Aerial crown-view tile of a tropical tree (Barro Colorado Island, Panama), acquired 20240716:
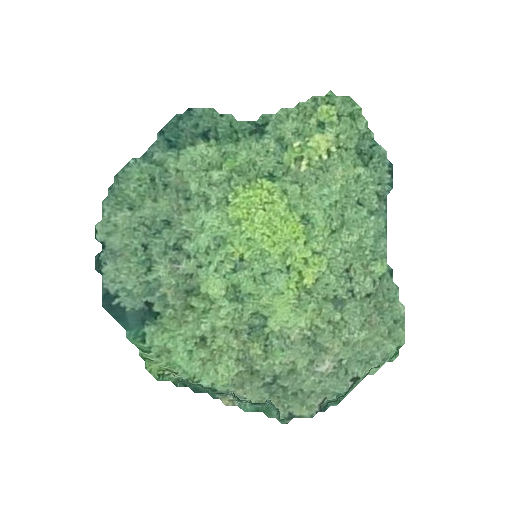
Species: Prioria copaifera
GBIF accepted scientific name: Prioria copaifera
Crown area: 119.377 m²